Question: I'm doing a project using 'Spring MVC' and 'Hibernate' and I'm still learning them. This is my question. I've created following table on 'BookInfo.jsp' page.
'''
<table class="table table-bordered table-hover table-striped ">
<thead>
<tr>
<th>Book Id</th>
<th>Book price</th>
</tr>
</thead>
<tbody>
<form:form commandName="res" action='/bookshop/book-order.html'>
<c:forEach items="${BookInfo}" var="bookInfo">
<tr>
<td>${bookInfo.id}</td>
<td>${bookInfo.price}</td>
<td><input type="submit" value="Order now"></td>
</tr>
</c:forEach>
</form:form>
</tbody>
</table>
'''
I need to pass the values of 'book.price' to below 'bookOrder.jsp' page when once I clicked submit button. There may be 3 or 4 rows as follows.

If I clicked the button in first row, 500 should be passed to the '<form:label path=""></form:label>' section in following 'jsp' page
'''
<form:form commandName="reservation" cssClass="form-horizontal" >
<div>
<label for="customerName">Name</label>
<div>
<form:input path="customerName"/>
</div>
</div>
<div>
<label for="bookPrice" >Book price</label>
<form:label path=""></form:label>
</div>
<input type="submit" value="Save"/>
</form:form>
'''
How can I do this linking in Spring MVC ? Appreciate your help.
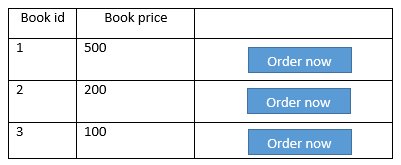
Answer: First, you can use it by passing the value as a model attribute in your controller and reusing it as a hidden (or readonly) field in the view.
Second, don't do that: Never trust information sent from the client. It'll be laughably simple to change the form value to '1' for a really nice discount. Pass just the product ID and look up the price server-side instead.